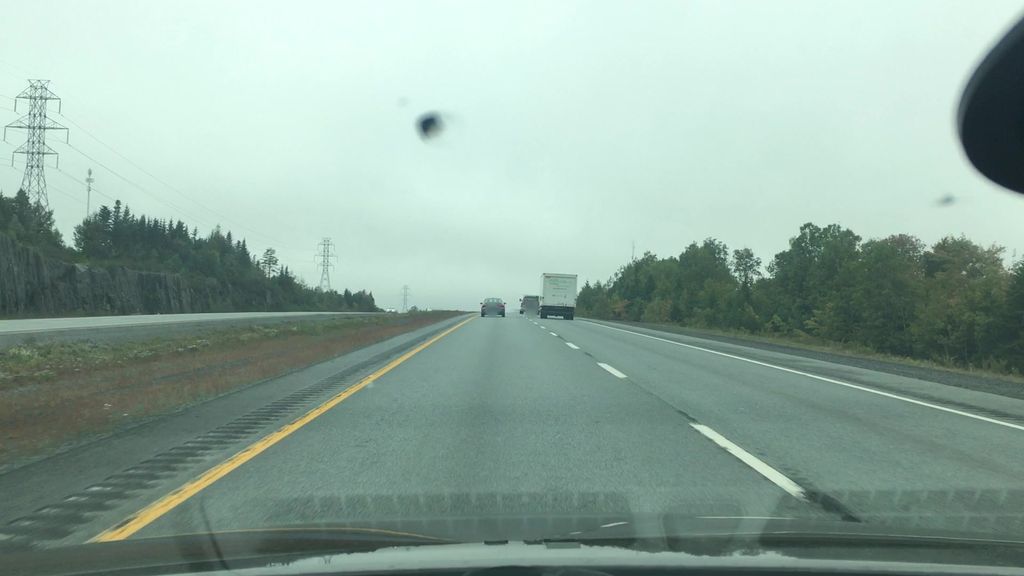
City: halifax